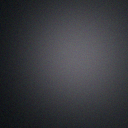
Screen state: off